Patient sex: F
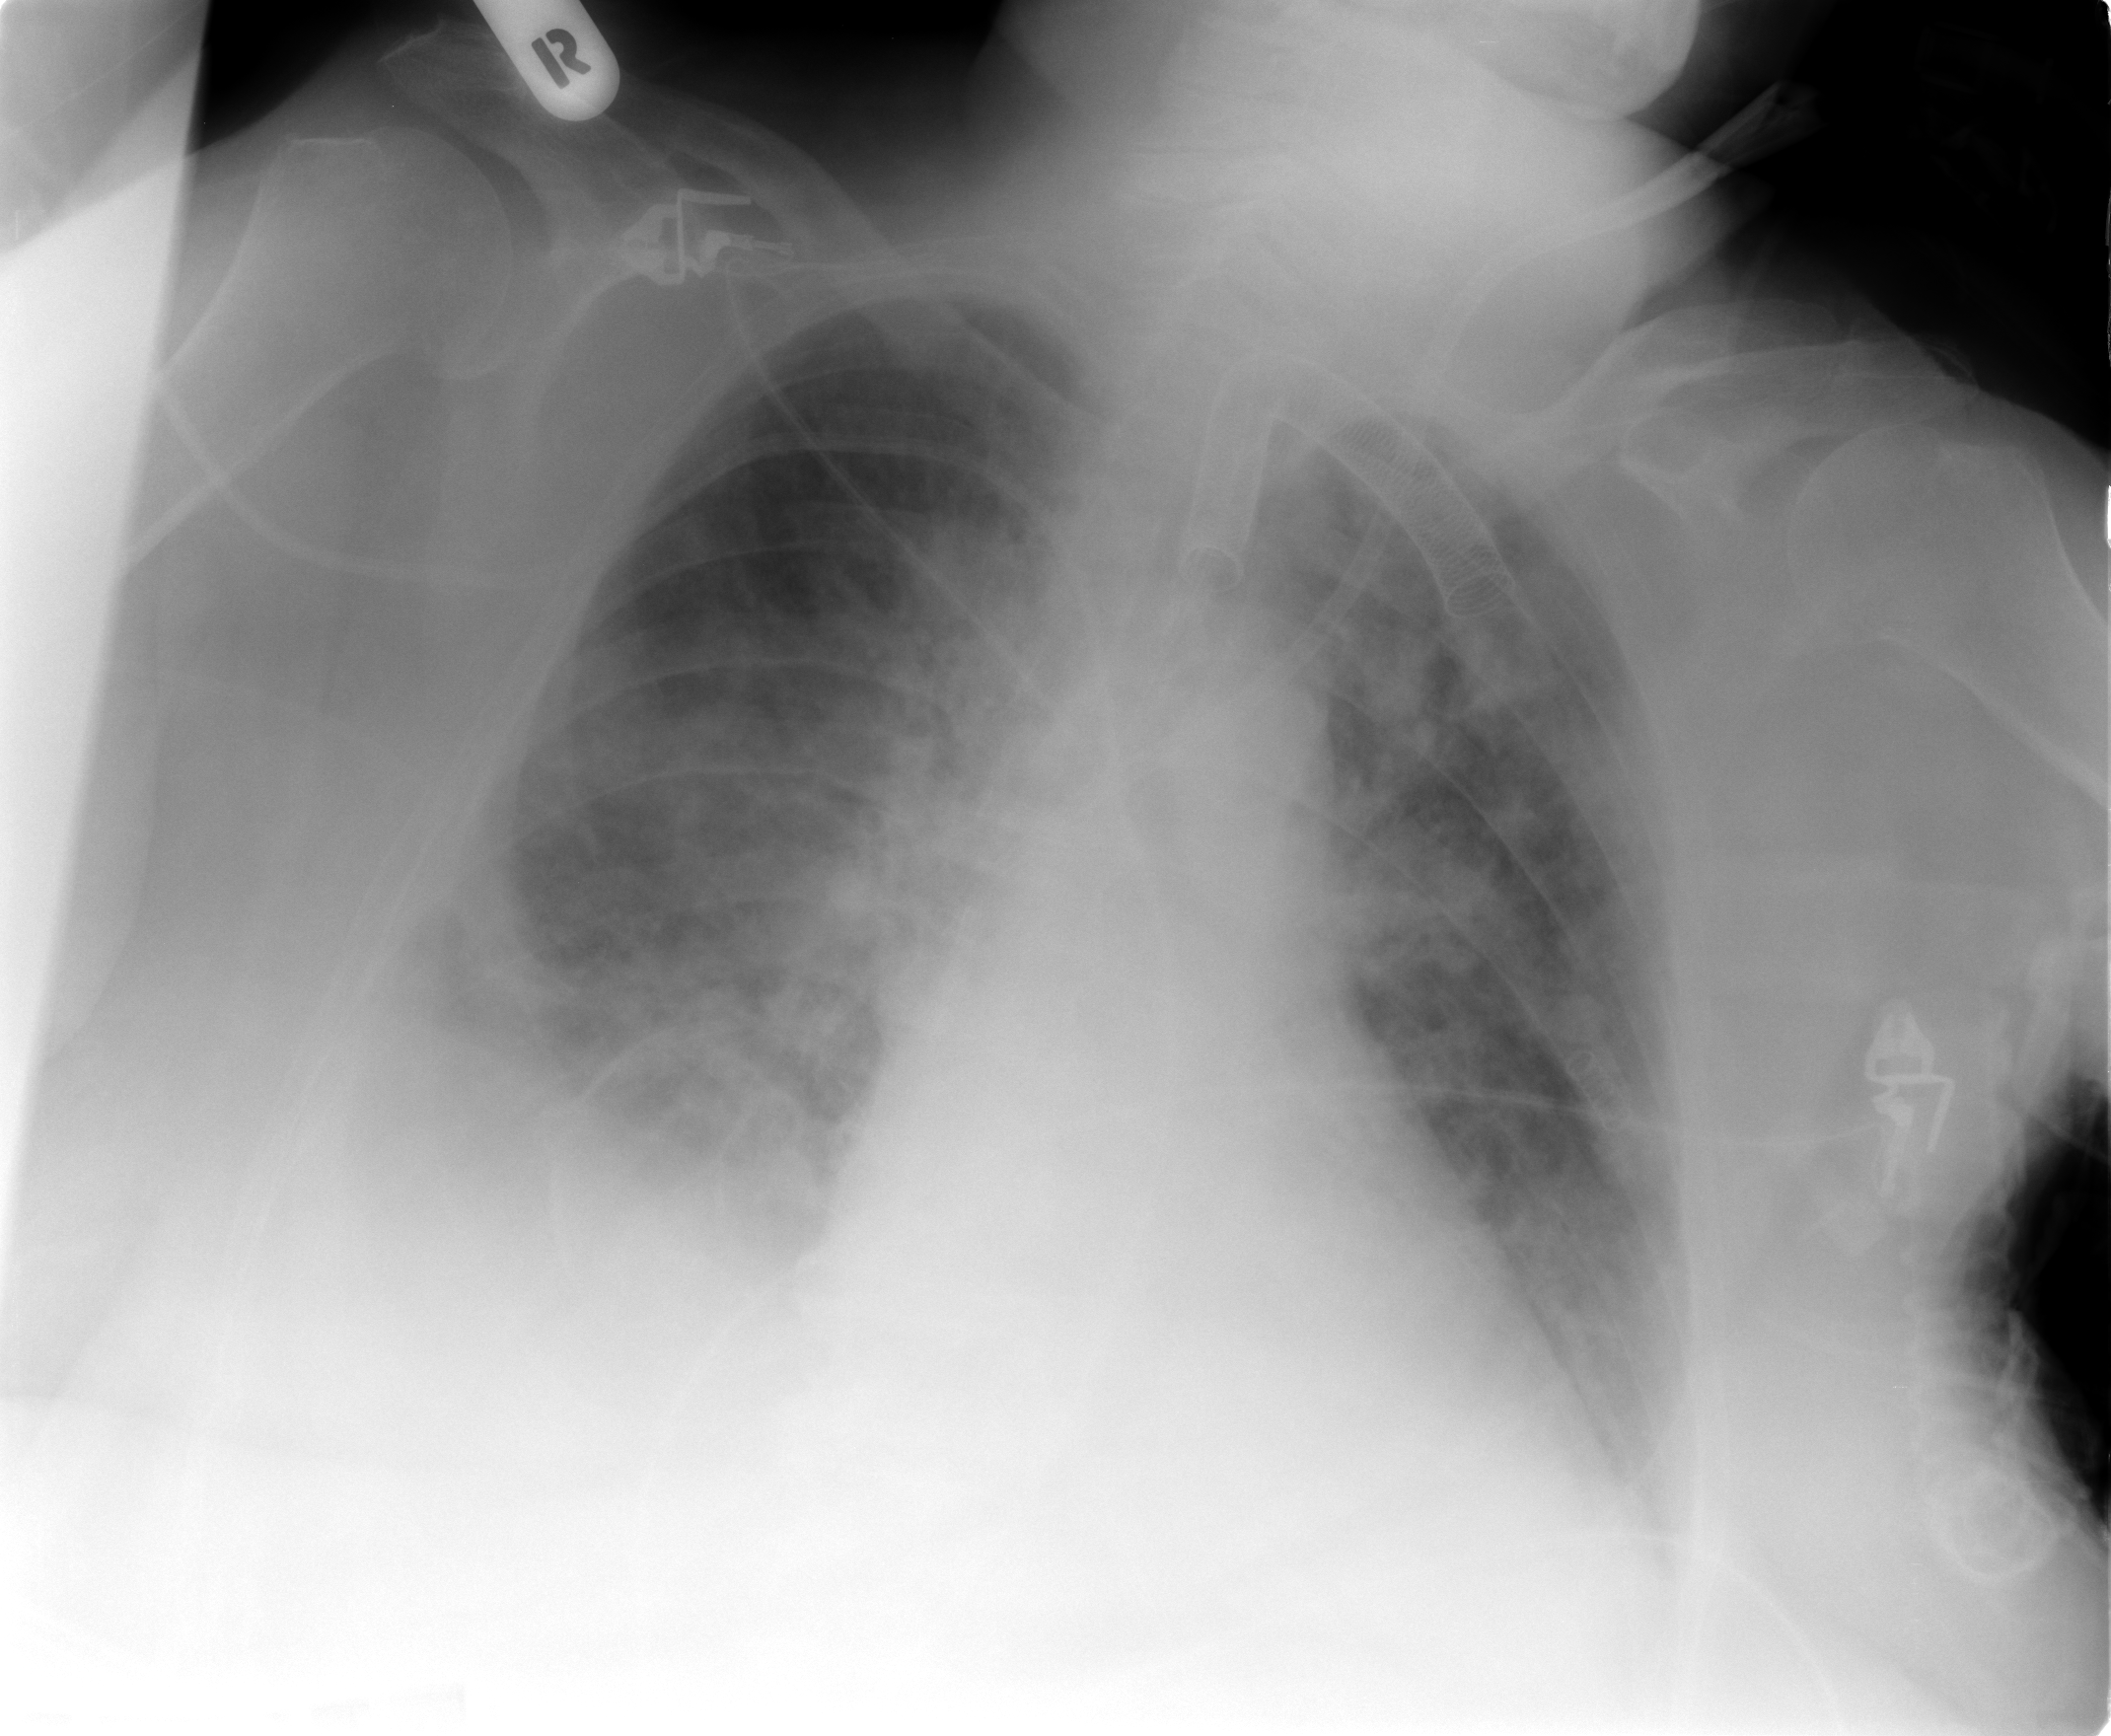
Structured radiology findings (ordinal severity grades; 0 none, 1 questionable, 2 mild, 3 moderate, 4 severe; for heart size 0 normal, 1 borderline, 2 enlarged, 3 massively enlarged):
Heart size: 2
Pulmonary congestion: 3
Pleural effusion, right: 2
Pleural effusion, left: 1
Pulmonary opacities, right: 3
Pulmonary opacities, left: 3
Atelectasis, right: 0
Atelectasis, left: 0